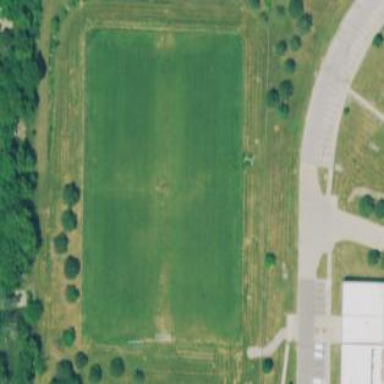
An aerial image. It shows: Soccer pitch with grass surface for leisure land.